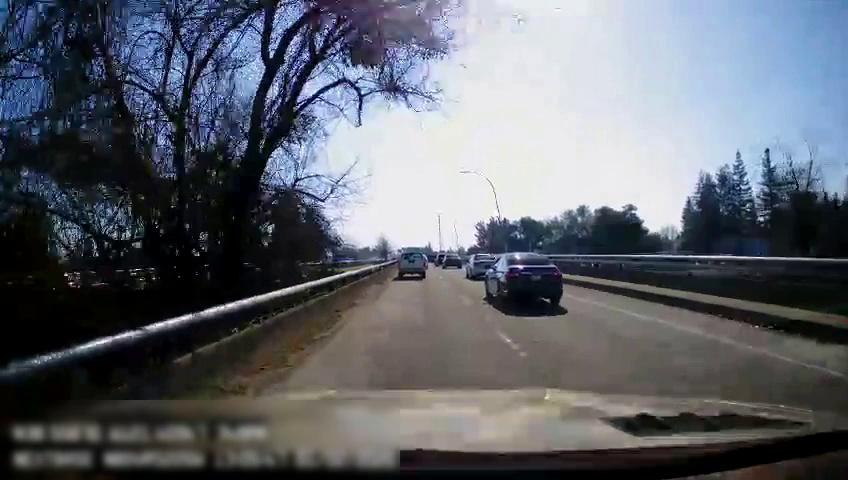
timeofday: Day
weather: Sunny
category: Drivable Space
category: Vehicles | Truck
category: Vehicles | Car
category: Vehicles | Car
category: Vehicles | Car
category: Vehicles | Car
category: Lanes | Current Lane
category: Lanes | Alternate Lane